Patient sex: M
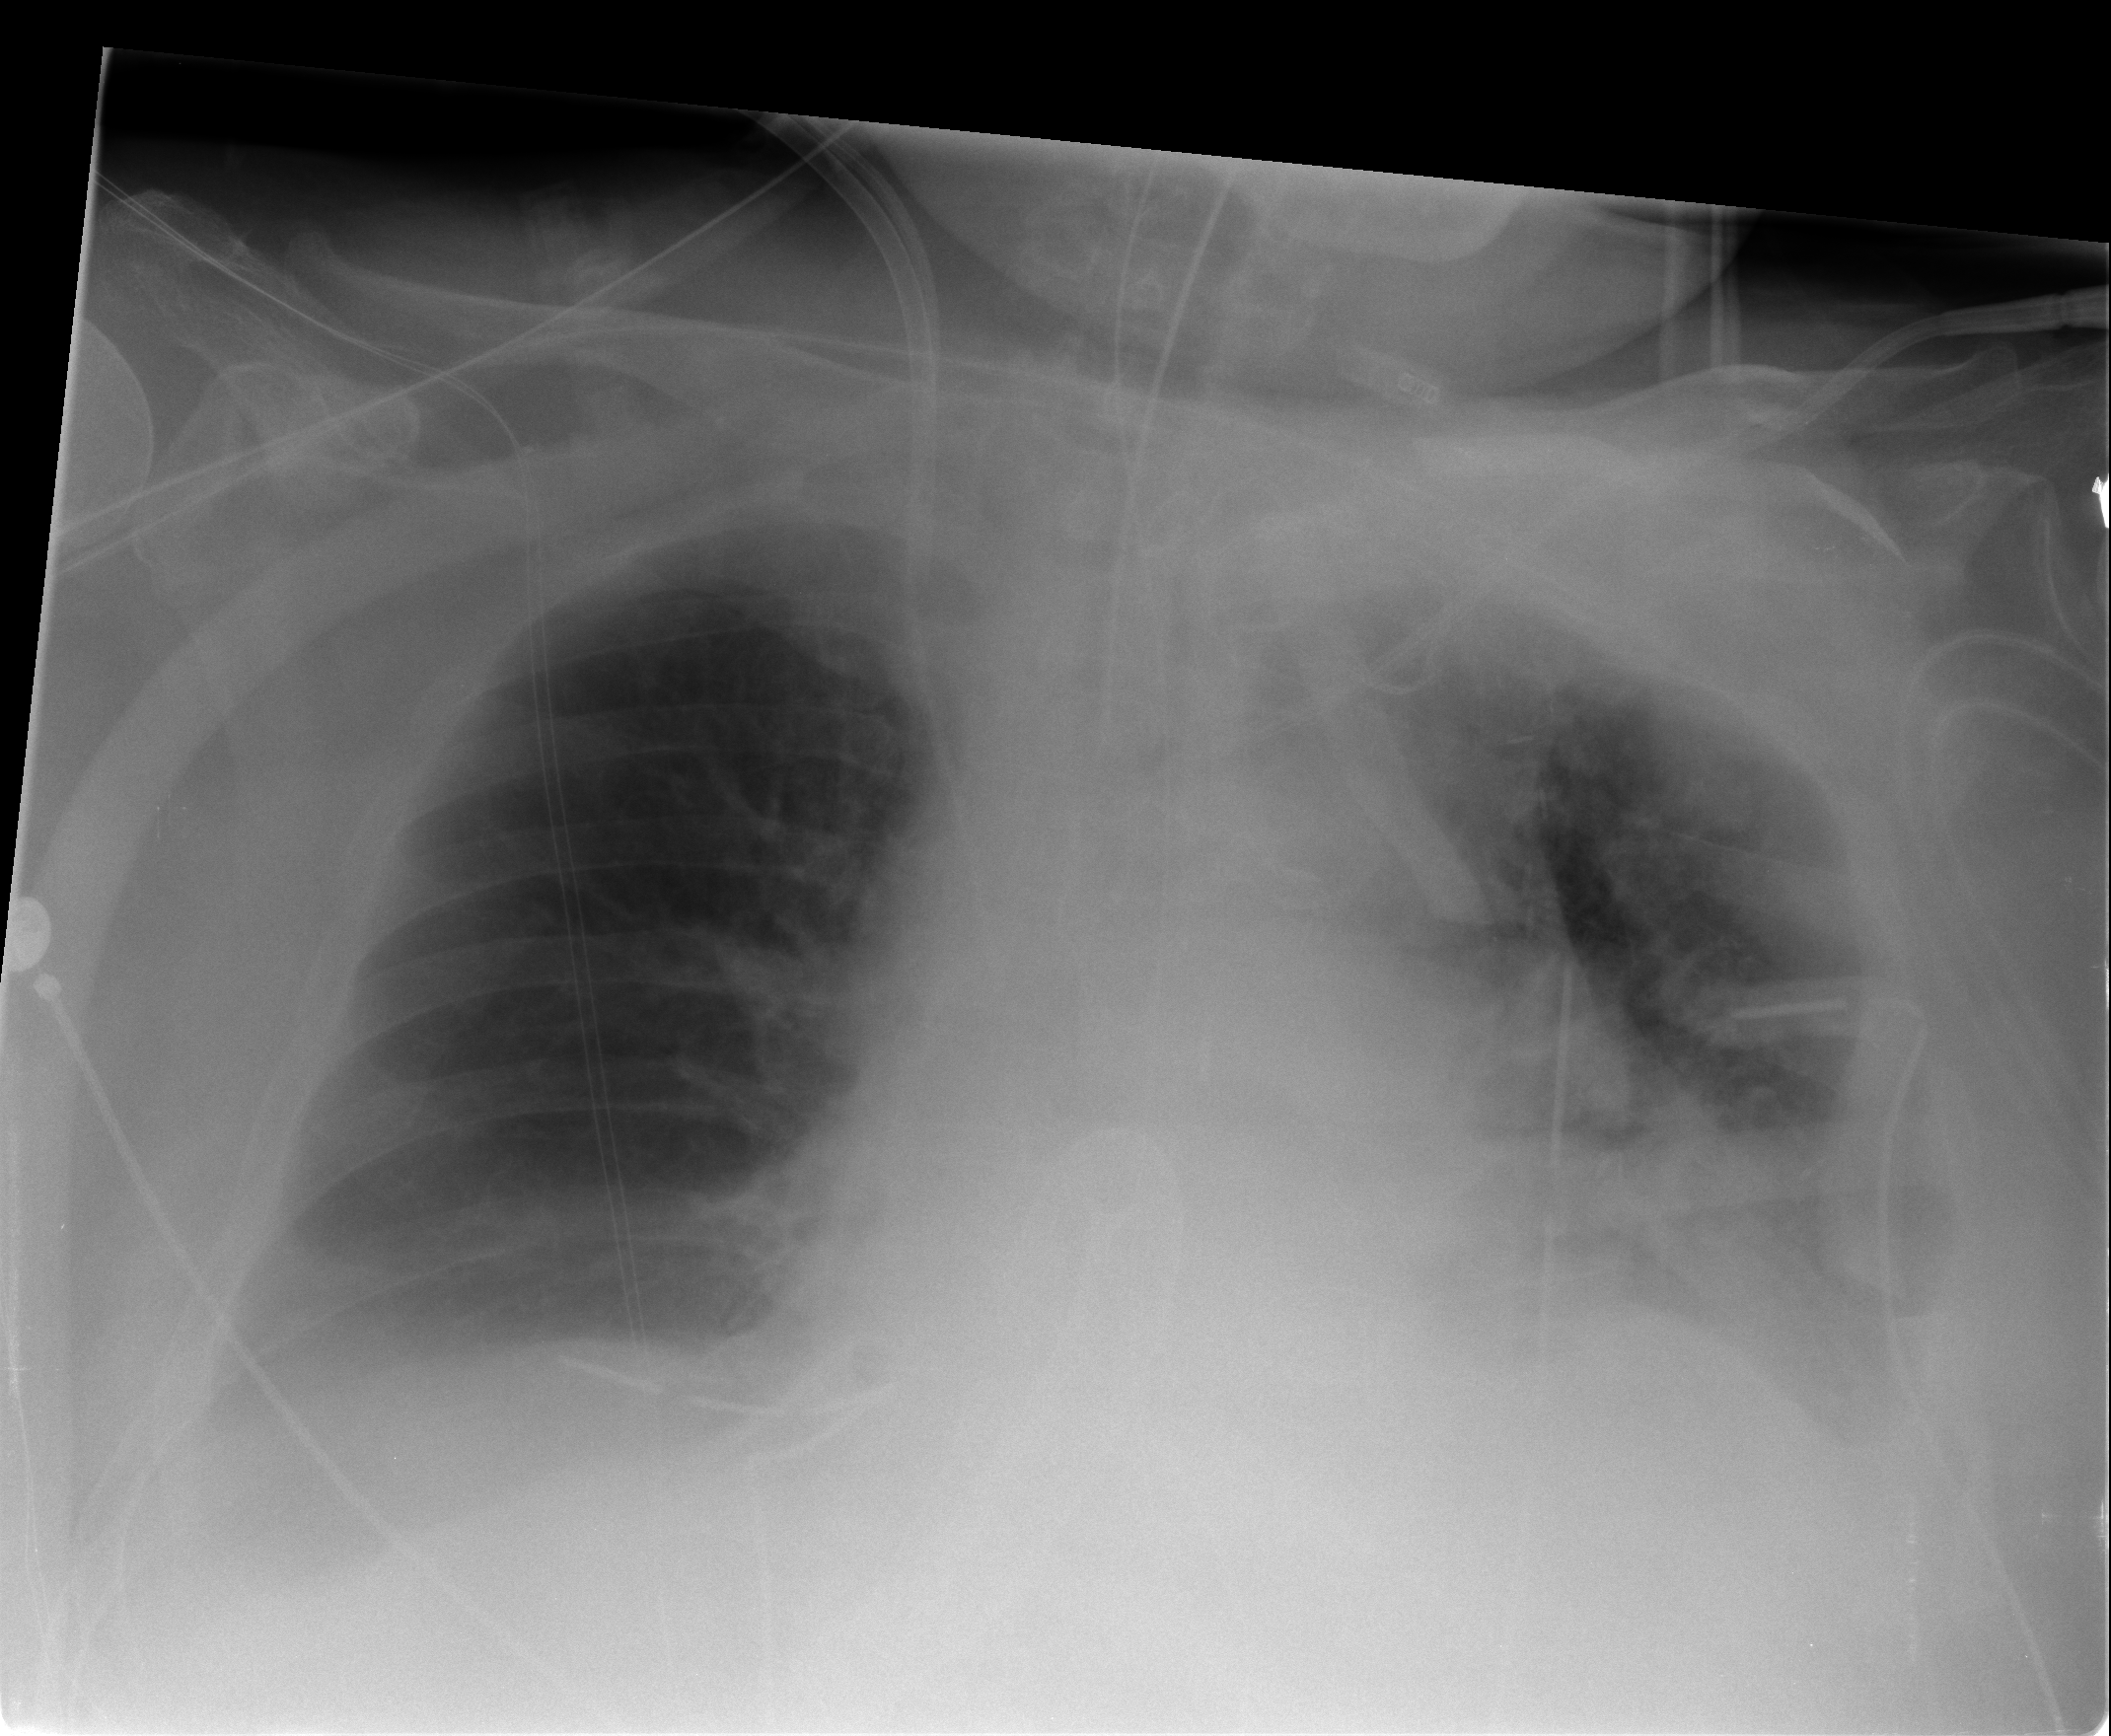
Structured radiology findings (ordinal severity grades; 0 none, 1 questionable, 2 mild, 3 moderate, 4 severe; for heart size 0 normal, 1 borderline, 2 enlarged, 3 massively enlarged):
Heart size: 2
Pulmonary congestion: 0
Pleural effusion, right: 2
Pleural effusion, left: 2
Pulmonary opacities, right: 0
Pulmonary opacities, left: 0
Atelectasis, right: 2
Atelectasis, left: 2